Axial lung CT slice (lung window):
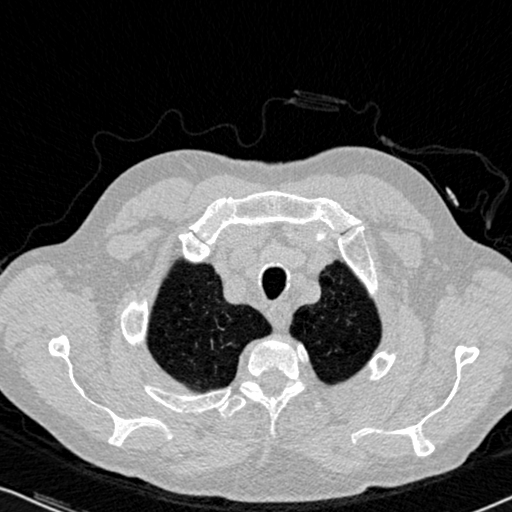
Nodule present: no